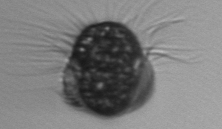
Label: Mesodinium